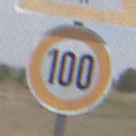
Verkehrszeichen: Geschwindigkeit100
Zusatzzeichen oben: ViehtriebLinks
Umgebung: Outdoor, Nature
Tageszeit: Midday
Wetter: PartlyCloudy
Licht: Natural
Jahreszeit: NotSpecified
Kontrast: HighContrast